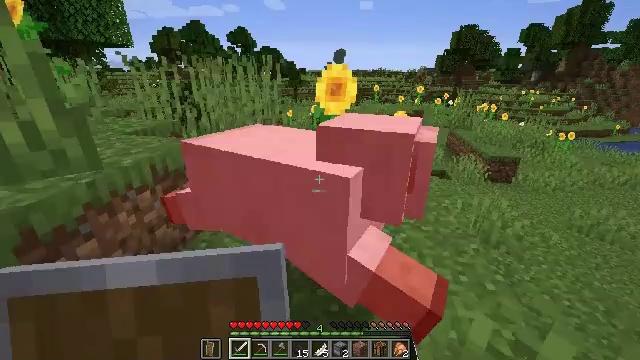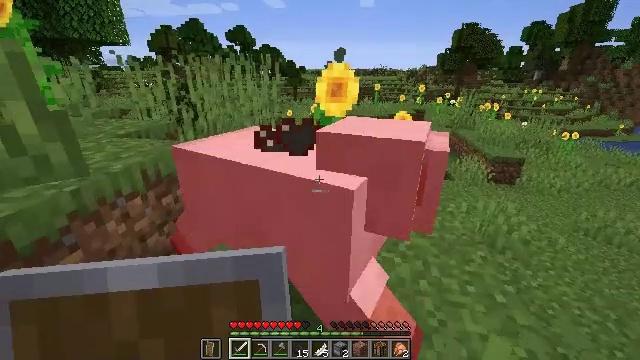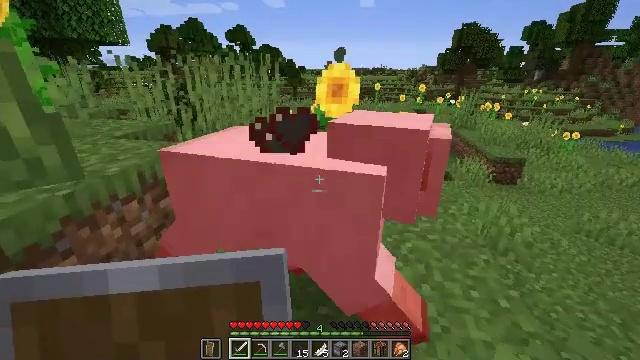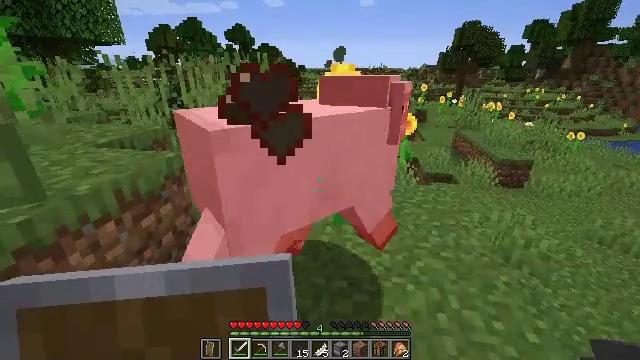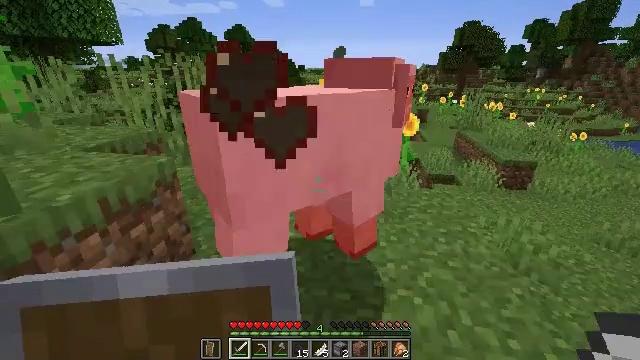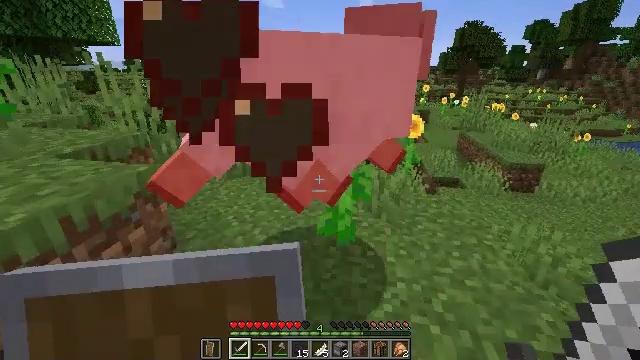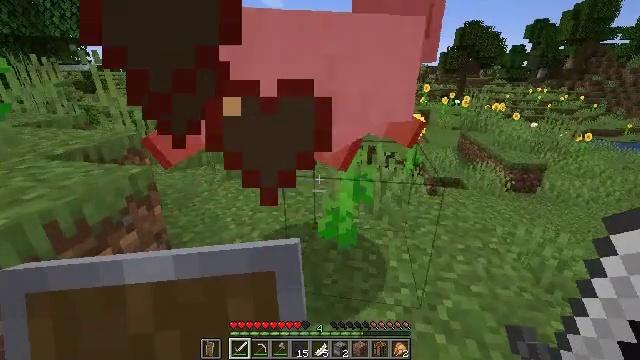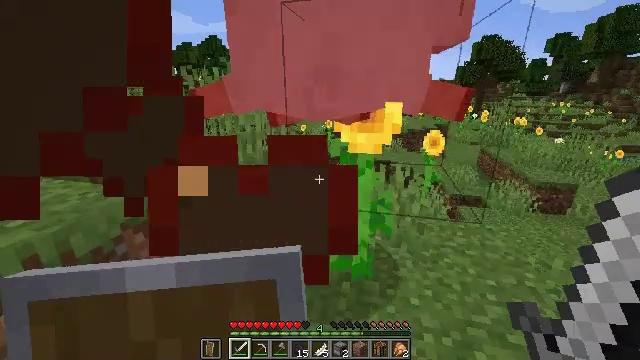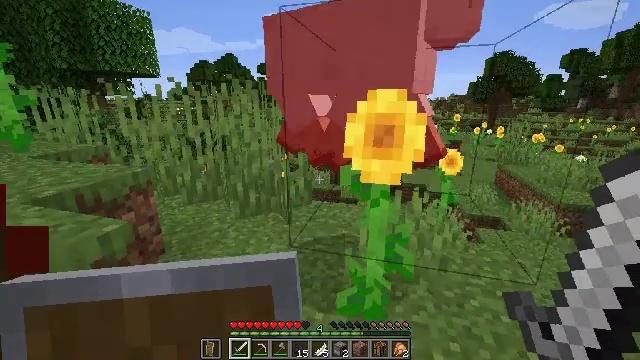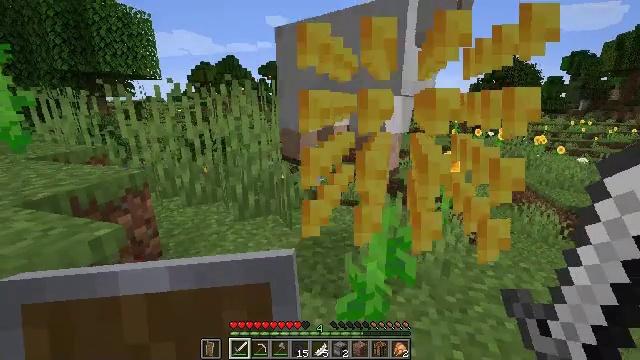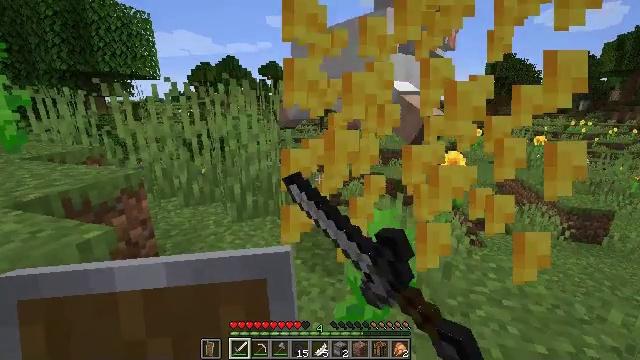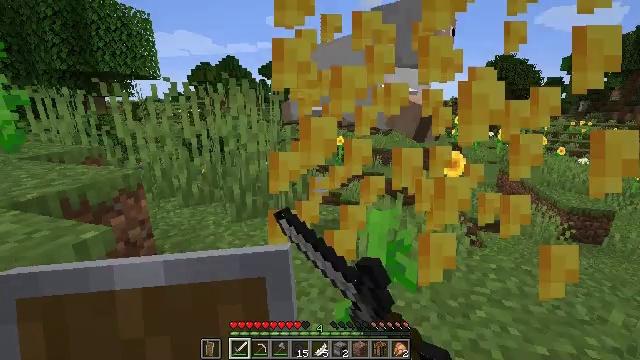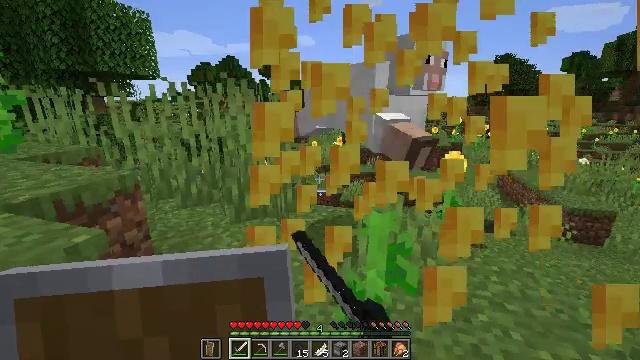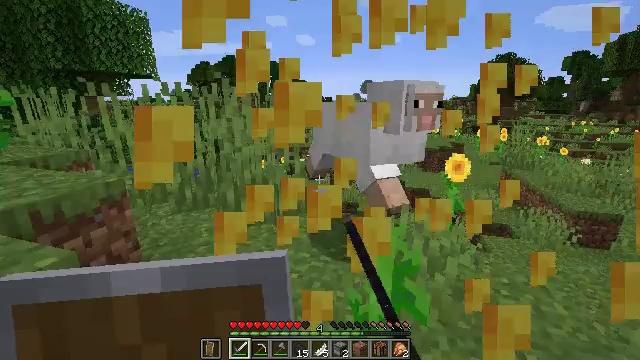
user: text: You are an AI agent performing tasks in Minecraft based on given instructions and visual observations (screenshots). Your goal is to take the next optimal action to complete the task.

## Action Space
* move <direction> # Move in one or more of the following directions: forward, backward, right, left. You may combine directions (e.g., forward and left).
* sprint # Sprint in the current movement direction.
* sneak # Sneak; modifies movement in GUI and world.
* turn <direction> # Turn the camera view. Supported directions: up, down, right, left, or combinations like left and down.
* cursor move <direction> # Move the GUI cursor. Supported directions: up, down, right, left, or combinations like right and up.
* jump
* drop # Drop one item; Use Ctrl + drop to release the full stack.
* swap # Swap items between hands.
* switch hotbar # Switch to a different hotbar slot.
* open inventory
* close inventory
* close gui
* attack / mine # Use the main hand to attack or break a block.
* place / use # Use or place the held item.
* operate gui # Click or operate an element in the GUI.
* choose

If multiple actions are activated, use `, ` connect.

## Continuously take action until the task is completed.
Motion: motion action
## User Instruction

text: Mine the sunflower from the ground.
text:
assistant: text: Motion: move forward
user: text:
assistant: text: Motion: move forward
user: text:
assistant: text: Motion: move forward
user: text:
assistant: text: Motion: move forward
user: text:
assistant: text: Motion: move forward
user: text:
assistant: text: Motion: move forward
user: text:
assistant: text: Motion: move forward, turn left and up
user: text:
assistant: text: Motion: turn left and up
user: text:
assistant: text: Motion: attack / mine
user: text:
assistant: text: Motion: attack / mine
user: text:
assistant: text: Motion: attack / mine
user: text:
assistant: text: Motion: move forward
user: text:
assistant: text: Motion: move forward
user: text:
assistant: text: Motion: no_op